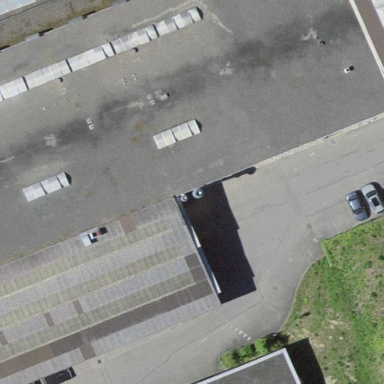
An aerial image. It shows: Industrial building.